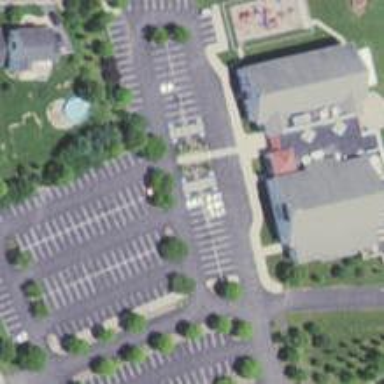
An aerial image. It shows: Parking area with surface.